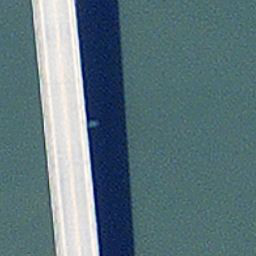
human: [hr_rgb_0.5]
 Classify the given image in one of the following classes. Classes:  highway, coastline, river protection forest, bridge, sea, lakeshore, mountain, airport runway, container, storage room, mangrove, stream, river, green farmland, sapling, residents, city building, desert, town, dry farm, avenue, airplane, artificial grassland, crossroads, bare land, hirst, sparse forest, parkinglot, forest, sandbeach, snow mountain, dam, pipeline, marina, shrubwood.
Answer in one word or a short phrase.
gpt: bridge